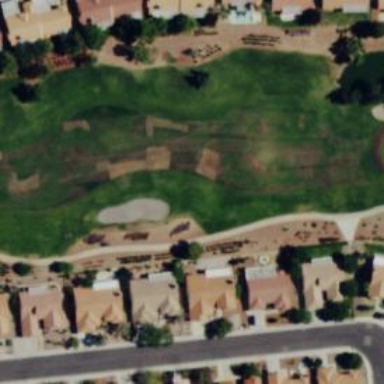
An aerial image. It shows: View of golf hole.